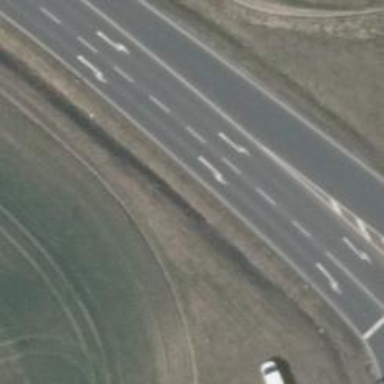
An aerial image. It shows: Primary road with asphalt surface.